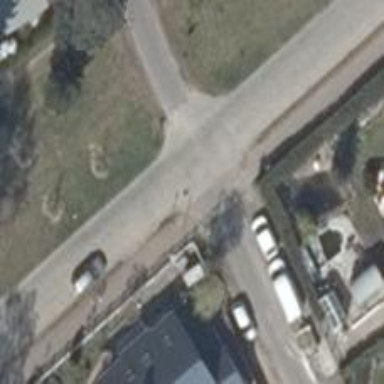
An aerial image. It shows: Paved residential road.